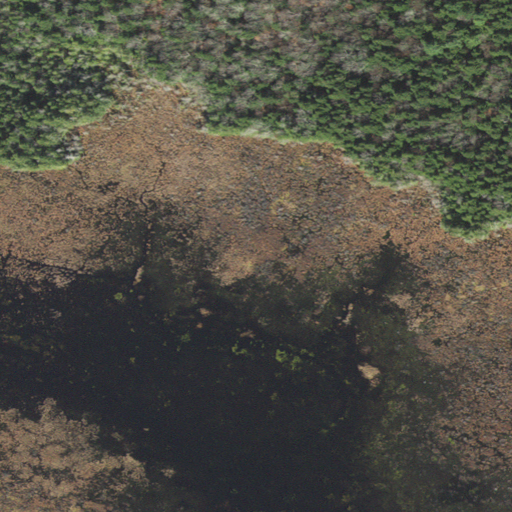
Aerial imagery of plain(s) in Massachusetts named Fisk Meadow containing woody wetlands, herbaceous wetlands, mixed forest, evergreen forest, and open water